Question: I have a string like this:
'''
{name|val1|test}{name|val1|test}
'''
And what I need is a RegEx which selects
'''
{name|val1|test}
'''
for example. Is that possible? I'm playing with <URL> Currently I'm able to seperate the {...} groups:
'''
\{.+?\}
'''
The "syntax" of this strings is fix. It's not possible that there are brackets inside brackets.
The language is C#
I want to select only one of the strings, depending on the value in the middle. For example, if im looking for "ID1" i only want to select the brackets and whats between them when they are containing "ID1".

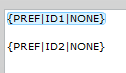
Answer: Just put the id inside the regex so that you match it:
'''
/\{[^}]*ID1[^}]*\}/
'''